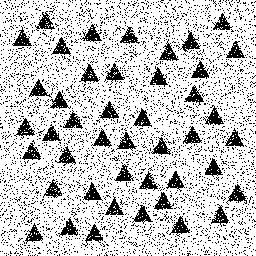
Squares: 0
Triangles: 44
Stars: 0
Total shapes: 44